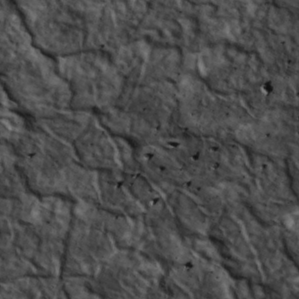
Label: non_frost